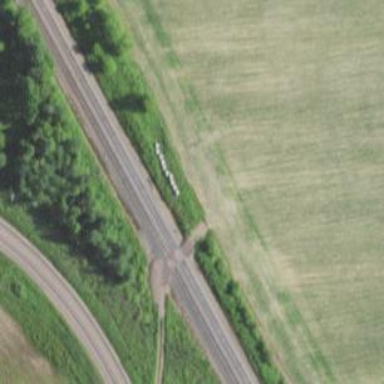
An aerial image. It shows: Level crossing along the railway.